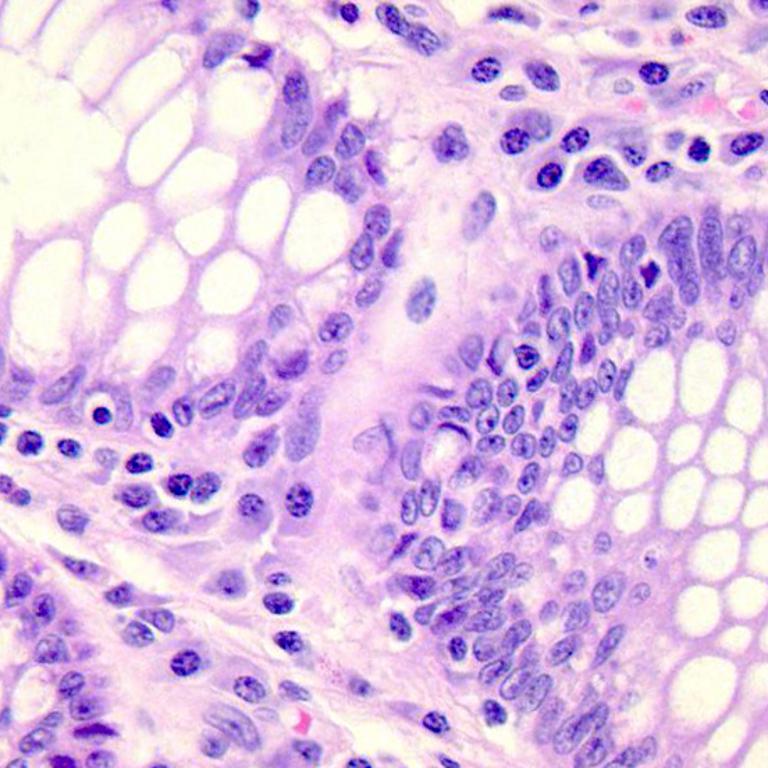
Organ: colon
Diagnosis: benign